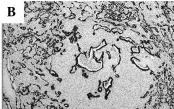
Anti-napsin A antibody.
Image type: pathology (immunostaining)